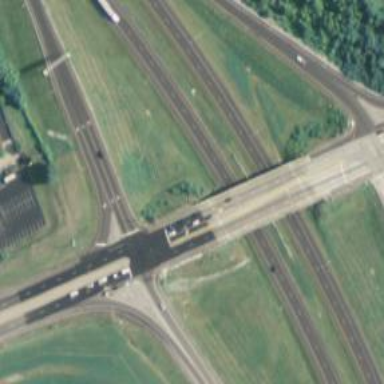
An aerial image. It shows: Trunk road bridge.